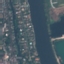
Label: River